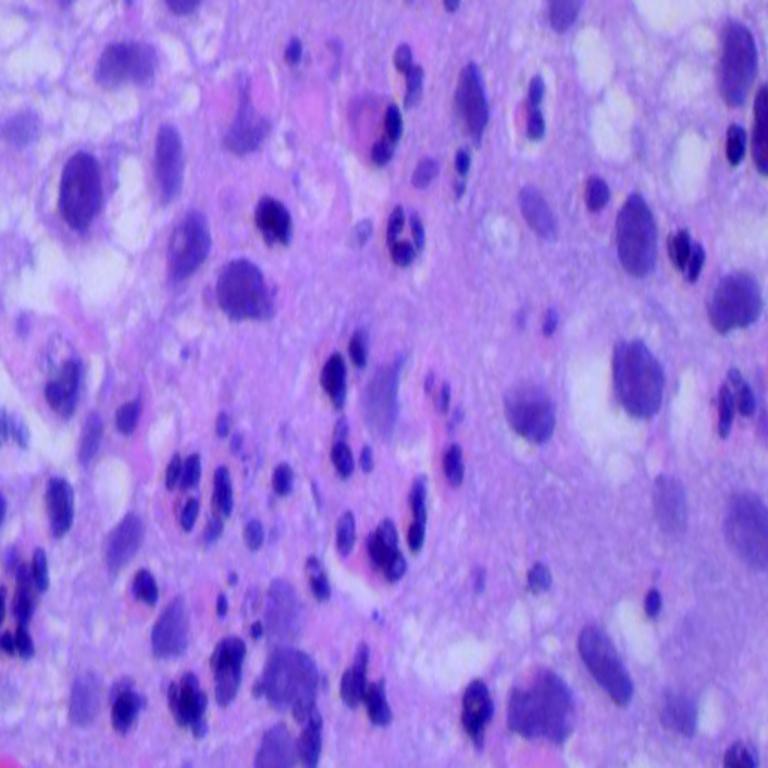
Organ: lung
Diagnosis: squamous carcinomas